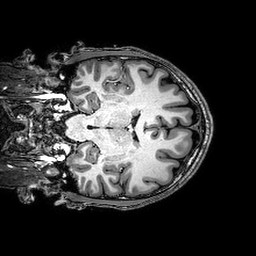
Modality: T1w
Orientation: coronal
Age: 23
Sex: male
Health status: healthy
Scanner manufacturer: philips
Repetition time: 0.008331 s
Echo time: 0.00385 s